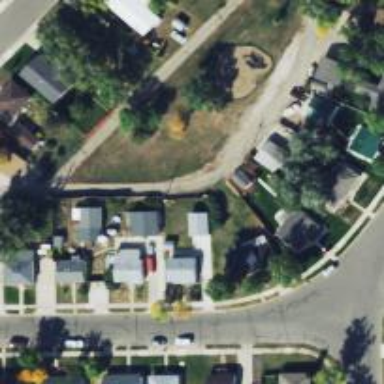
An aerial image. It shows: Alleyway designated as service road.